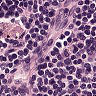
Metastatic tissue present: no